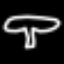
Label: mushroom